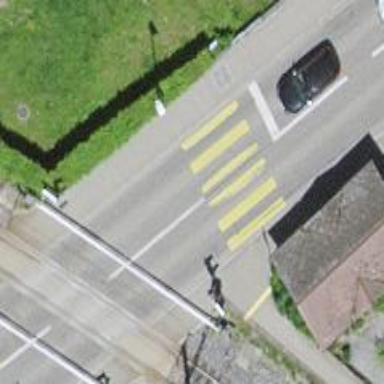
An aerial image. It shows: Zebra crossing on the road.